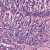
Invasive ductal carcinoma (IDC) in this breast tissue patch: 1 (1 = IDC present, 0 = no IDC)